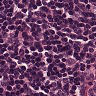
Metastatic tissue present: no